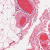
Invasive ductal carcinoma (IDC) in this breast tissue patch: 0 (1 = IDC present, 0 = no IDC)